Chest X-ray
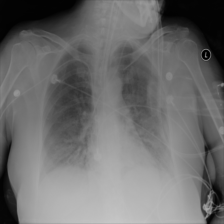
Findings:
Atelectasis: negative
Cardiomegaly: negative
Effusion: negative
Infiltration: positive
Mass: negative
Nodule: negative
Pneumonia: negative
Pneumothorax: negative
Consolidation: negative
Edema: negative
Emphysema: negative
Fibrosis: negative
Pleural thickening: negative
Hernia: negative